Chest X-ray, AP view. Patient: 18 years old, sex F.
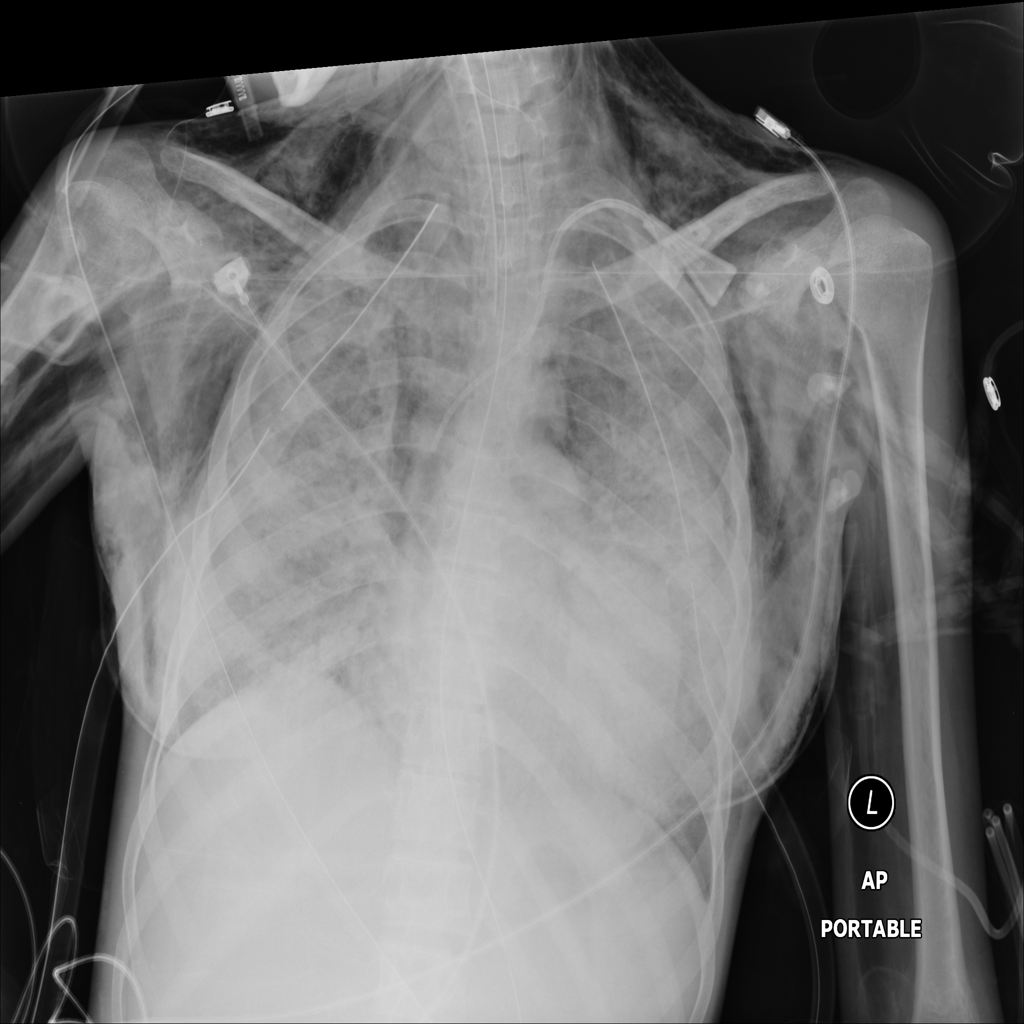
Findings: Emphysema